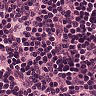
Metastatic tissue present: no